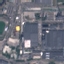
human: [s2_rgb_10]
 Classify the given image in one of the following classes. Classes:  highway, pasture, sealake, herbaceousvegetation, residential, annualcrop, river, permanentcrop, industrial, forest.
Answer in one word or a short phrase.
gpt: Industrial